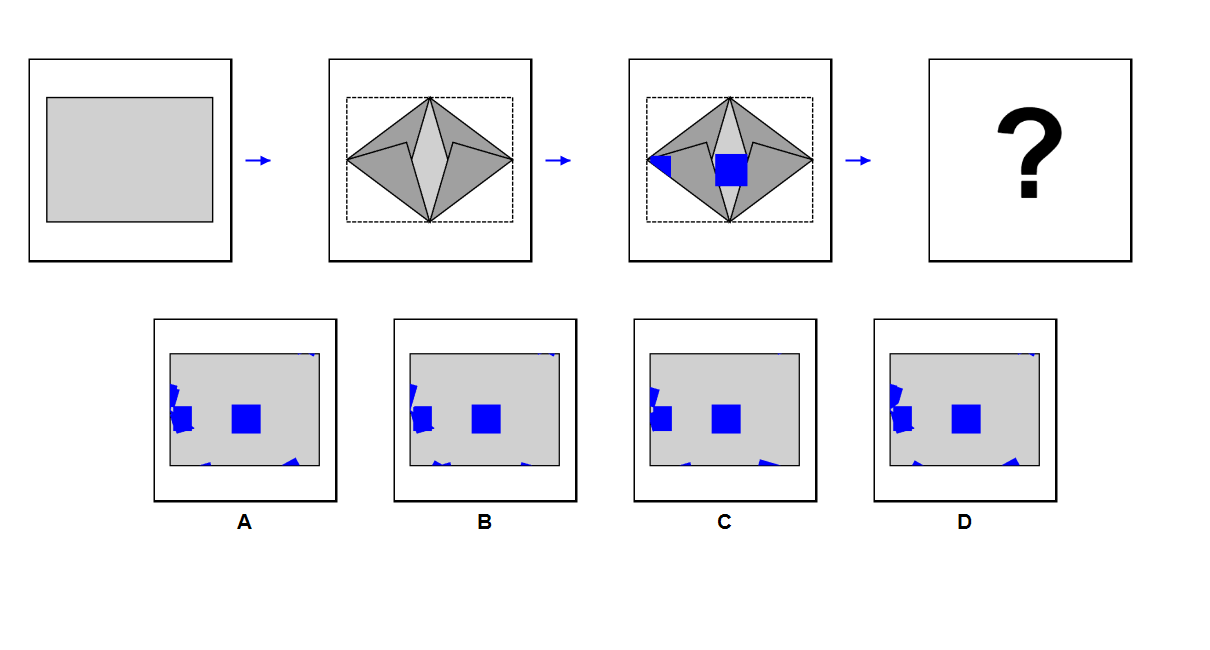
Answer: C